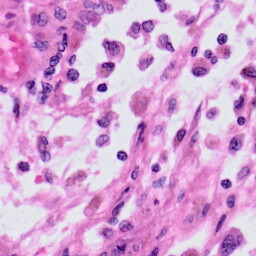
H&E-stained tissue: Skin